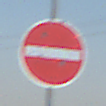
Verkehrszeichen: VerbotDerEinfahrt
Umgebung: Outdoor, Special
Tageszeit: MorningAfternoon
Wetter: Clear
Licht: Natural
Jahreszeit: NotSpecified
Kontrast: HighContrast